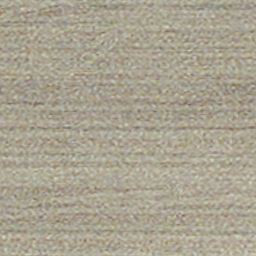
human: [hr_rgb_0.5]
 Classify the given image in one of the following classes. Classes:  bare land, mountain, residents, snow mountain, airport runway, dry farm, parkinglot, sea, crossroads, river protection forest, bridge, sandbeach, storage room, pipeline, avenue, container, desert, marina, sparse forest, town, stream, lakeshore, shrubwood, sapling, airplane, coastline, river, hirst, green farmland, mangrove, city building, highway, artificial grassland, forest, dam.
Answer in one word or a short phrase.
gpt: dry farm